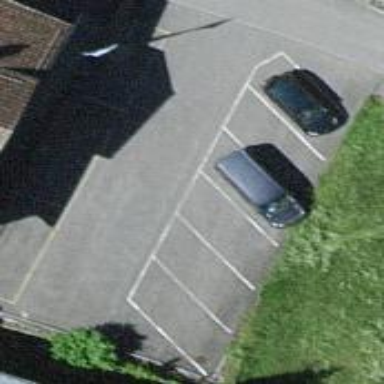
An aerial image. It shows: Parking area.